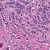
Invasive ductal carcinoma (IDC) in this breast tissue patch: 1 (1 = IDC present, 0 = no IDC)